Question: I'm using 'DateTimeItem' for my start and end dates. I don't want the user to be able to select invalid dates, like '13/44/2014':
First image is a example of valid date, the second (one below) is a invalid date.

How do I avoid the second one from happening?
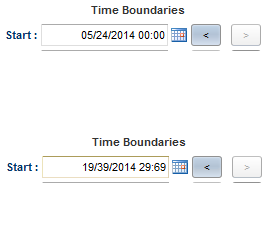
Answer: Try with <URL>.
Sample code:
'''
final DateTimeItem dateTimeItem = new DateTimeItem();
final DateTimeFormat dateTimeFormat = DateTimeFormat.getFormat("MM/dd/yyyy");
final DateDisplayFormat dateDisplayFormat = DateDisplayFormat.TOUSSHORTDATE;
dateTimeItem.setDateFormatter(dateDisplayFormat);
dateTimeItem.setTitle("Date");
CustomValidator dateValidator = new CustomValidator() {
@Override
protected boolean condition(Object value) {
try {
// An exception is throws if an invalid date is entered
dateTimeFormat.format((Date) value);
} catch (Exception e) {
return false;
}
return true;
}
};
dateValidator.setErrorMessage("Invalid date");
dateTimeItem.setValidators(dateValidator);
dateTimeItem.setValidateOnChange(true);
'''
snapshot:

---
Alternatively try with <URL>.
Same issue is addressed here on SmartGWT forum.
- <URL>
Sample code:
'''
final DateTimeItem dateTimeItem = new DateTimeItem();
dateTimeItem
.addChangedHandler(new ChangedHandler() {
@Override
public void onChanged(ChangedEvent event) {
try {
// An exception is throws if an invalid date is entered
dateTimeItem.getValueAsDate();
} catch (Exception e) {
SC.say("Invalid Date");
}
}
});
'''
---
If you are looking for Date Range then try with <URL>s.
Sample code:
'''
DateRangeItem dateRangeItem=new DateRangeItem();
dateRangeItem.setFromDate(fromDate);
dateRangeItem.setToDate(toDate);
dateRangeItem.setValue(new DateRange());
'''
snapshot: